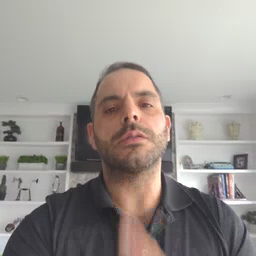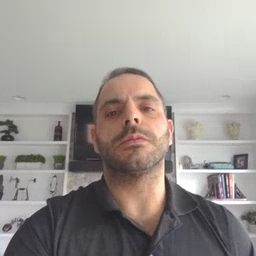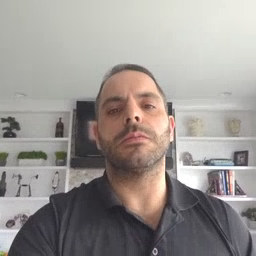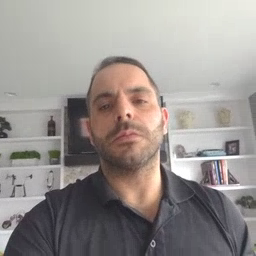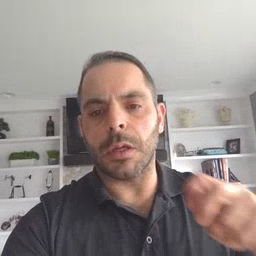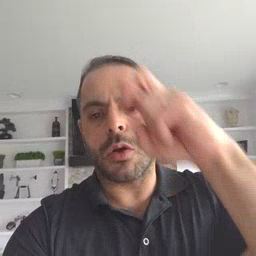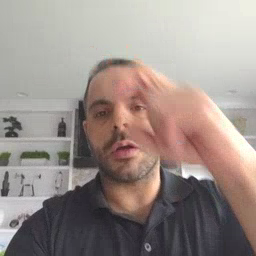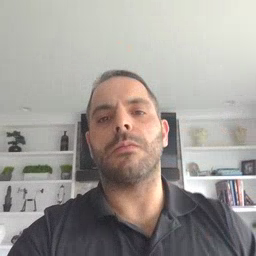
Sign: stairs